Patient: sex M, age 48
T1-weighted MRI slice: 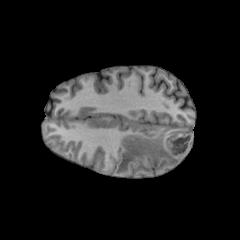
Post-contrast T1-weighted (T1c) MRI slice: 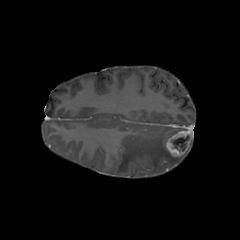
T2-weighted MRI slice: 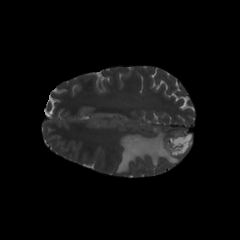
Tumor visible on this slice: yes
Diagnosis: Glioblastoma, IDH-wildtype
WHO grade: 4